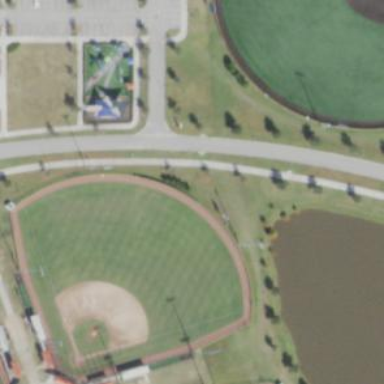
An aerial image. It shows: Baseball pitch for leisure land.